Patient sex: F
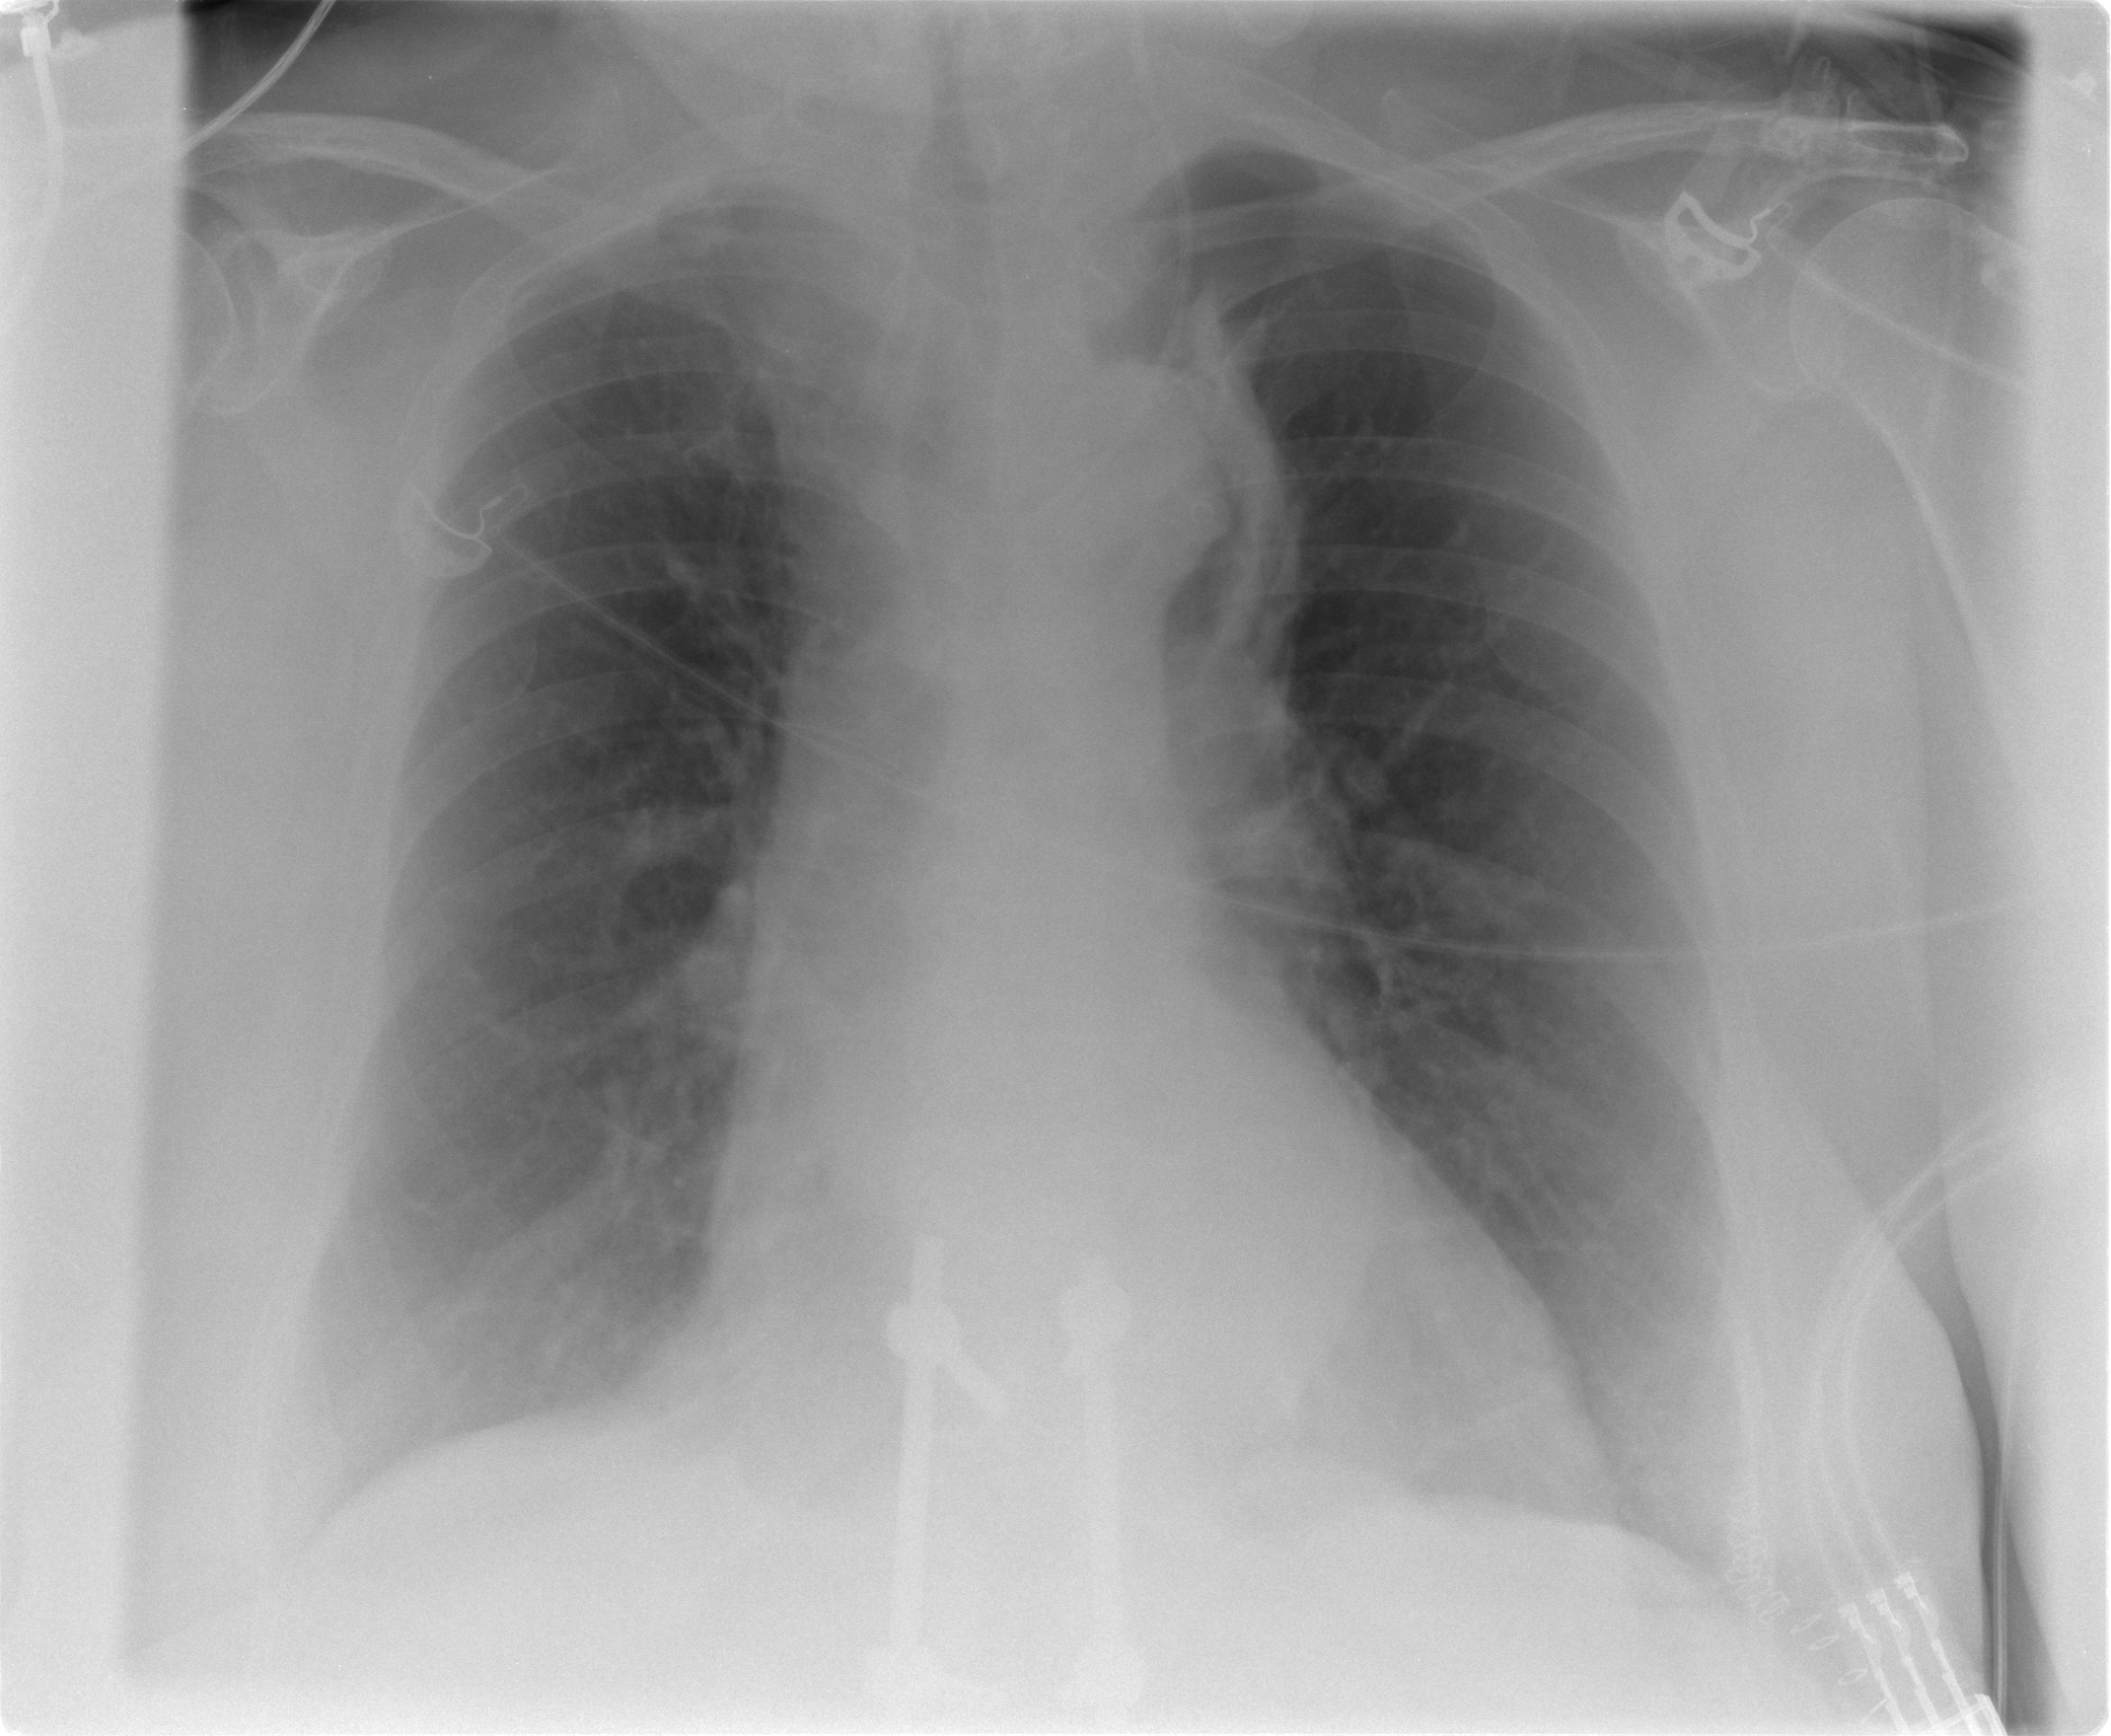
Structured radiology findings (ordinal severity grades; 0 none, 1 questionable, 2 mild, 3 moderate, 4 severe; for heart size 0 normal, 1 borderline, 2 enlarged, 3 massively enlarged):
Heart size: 0
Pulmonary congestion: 0
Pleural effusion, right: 0
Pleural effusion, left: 0
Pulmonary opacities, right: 0
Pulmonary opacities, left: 0
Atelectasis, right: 1
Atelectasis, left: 3